I will show an image sequence of human cooking. I have annotated the images with numbered circles. Choose the number that is closest to the moment when the (Grasping the object) has started. You are a five-time world champion in this game. Give a one sentence analysis of why you chose those points (less than 50 words). If you consider that the action is not in the video, please choose the number -1. Provide your answer at the end in a json file of this format: {"points": []}
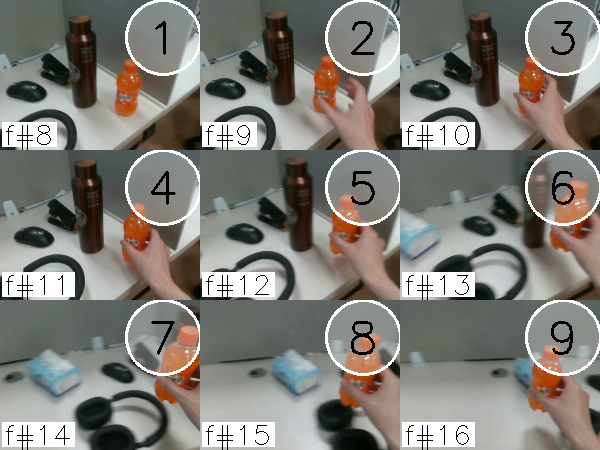
Frame 4 shows the clearest moment of hand-object contact.
{"points": [4]}